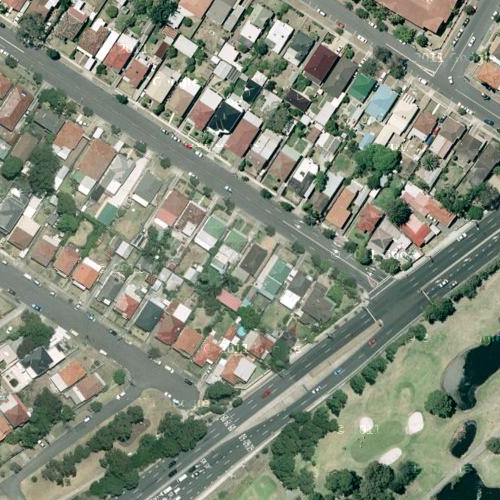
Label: sydney